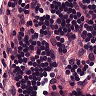
Metastatic tissue present: no